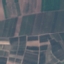
Land use / land cover class: PermanentCrop